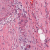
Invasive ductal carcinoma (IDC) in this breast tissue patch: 0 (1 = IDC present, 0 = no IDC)